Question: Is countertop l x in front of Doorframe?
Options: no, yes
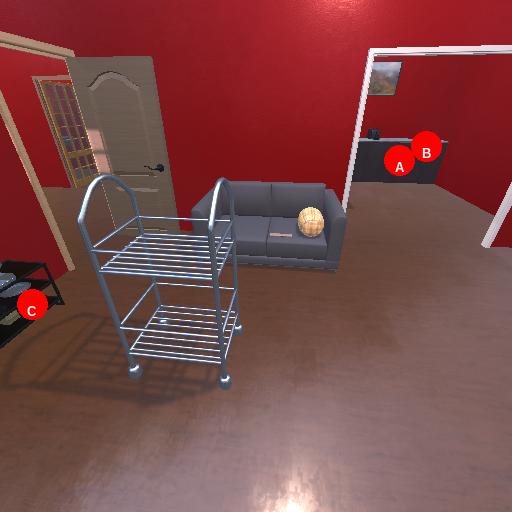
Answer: no